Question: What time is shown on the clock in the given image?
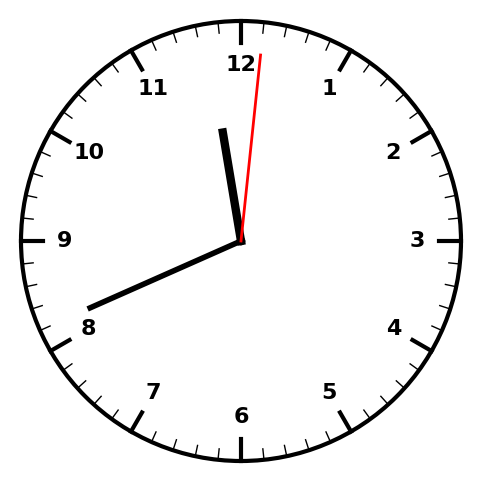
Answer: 11:41:01